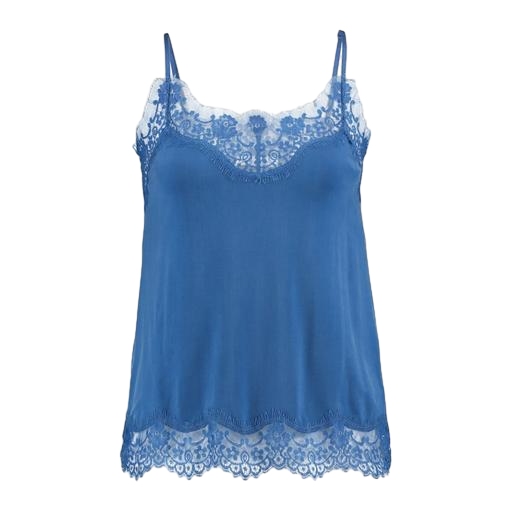
blue lace tank top, blue lace-accented top, blue manon lace top, white background